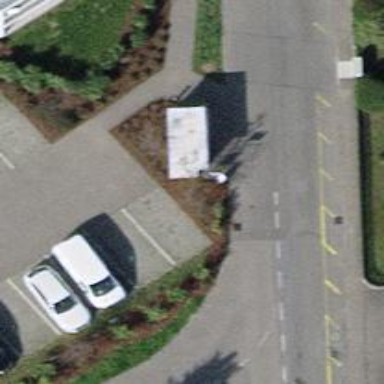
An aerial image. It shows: Bus stop with platform for public transport.